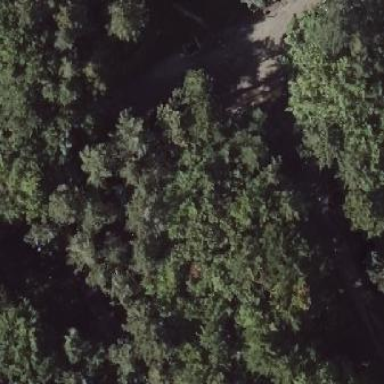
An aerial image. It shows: Mixed leaf woodland.